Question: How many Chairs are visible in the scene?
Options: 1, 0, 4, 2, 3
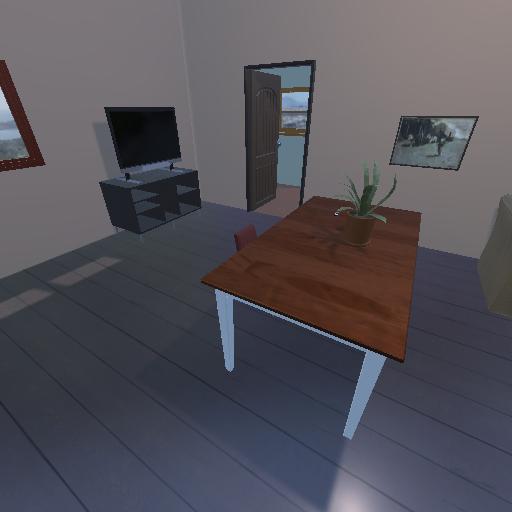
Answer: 1